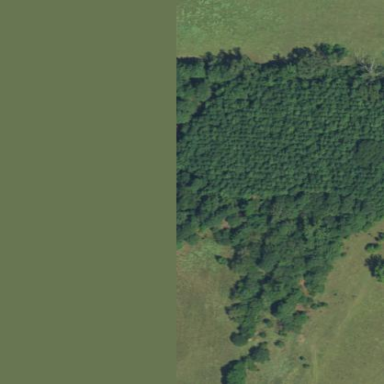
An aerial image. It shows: Evergreen needle-leaved forest.